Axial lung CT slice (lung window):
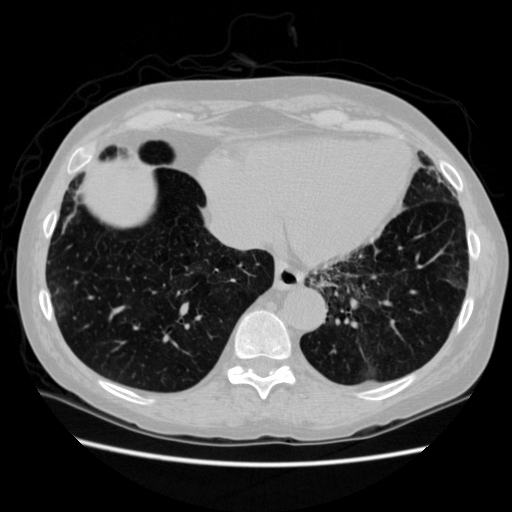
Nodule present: no